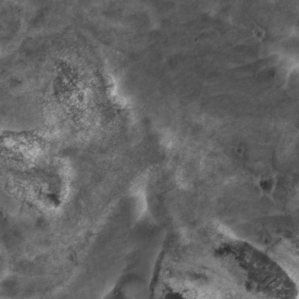
Label: non_frost